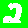
Digit: 2